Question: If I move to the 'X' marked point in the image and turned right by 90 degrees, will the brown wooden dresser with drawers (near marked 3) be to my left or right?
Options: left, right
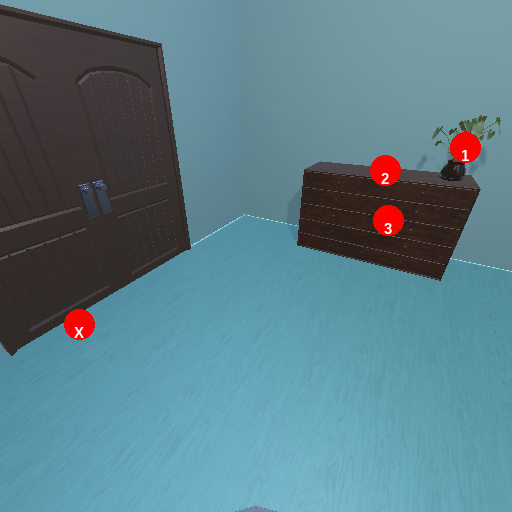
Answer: left